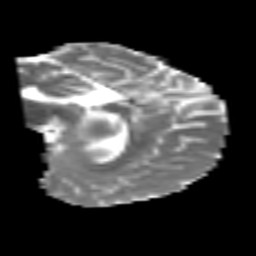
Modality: MD
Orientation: sagittal
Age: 25
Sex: male
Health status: healthy